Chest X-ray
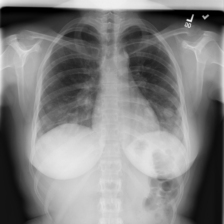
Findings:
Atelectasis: negative
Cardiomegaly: negative
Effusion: negative
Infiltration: negative
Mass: positive
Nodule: negative
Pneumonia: negative
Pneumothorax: negative
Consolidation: negative
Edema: negative
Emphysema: negative
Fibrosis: negative
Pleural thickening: negative
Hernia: negative